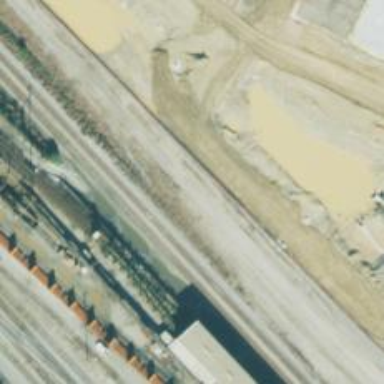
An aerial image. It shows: Abandoned railway yard.